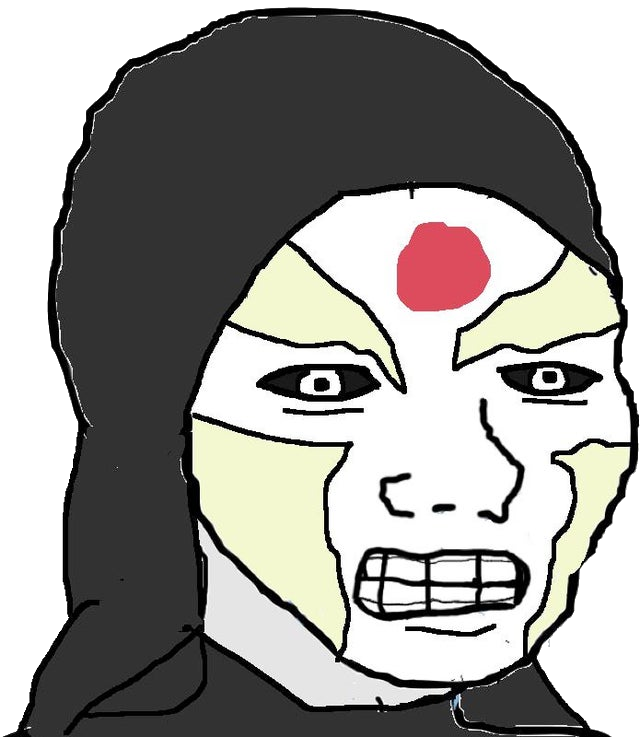
Label: 5_Crying_Wojak